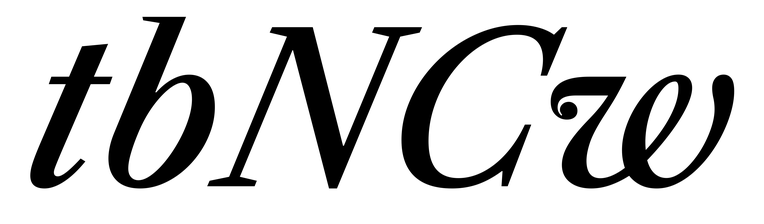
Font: LibreCaslonText-Italic_Medium_Italic